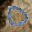
Label: 0